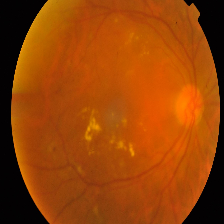
Diabetic retinopathy grade: Proliferative DR